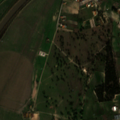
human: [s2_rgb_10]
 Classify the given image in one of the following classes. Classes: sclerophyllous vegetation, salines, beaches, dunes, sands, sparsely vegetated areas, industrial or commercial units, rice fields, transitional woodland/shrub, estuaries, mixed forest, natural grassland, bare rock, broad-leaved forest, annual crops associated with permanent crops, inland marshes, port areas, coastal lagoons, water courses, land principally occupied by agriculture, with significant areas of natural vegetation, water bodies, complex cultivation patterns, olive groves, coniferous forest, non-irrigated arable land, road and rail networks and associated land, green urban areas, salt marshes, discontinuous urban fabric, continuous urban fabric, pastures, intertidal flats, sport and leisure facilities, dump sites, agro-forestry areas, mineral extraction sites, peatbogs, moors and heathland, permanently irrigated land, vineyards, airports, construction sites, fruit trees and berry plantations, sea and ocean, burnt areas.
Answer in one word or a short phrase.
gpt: discontinuous urban fabric, pastures, complex cultivation patterns, agro-forestry areas